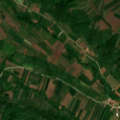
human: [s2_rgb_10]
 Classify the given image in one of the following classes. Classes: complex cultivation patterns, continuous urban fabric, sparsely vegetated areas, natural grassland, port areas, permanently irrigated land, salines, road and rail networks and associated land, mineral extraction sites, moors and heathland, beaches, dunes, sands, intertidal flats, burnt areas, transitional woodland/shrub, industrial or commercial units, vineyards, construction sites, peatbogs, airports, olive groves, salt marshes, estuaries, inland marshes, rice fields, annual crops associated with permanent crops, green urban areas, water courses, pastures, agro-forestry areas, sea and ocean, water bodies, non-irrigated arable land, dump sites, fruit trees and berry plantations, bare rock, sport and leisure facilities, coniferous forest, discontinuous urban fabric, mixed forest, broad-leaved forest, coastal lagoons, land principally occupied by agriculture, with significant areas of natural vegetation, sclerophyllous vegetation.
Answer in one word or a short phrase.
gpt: complex cultivation patterns, land principally occupied by agriculture, with significant areas of natural vegetation, broad-leaved forest